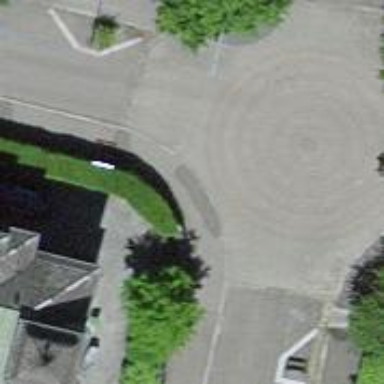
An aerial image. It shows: Kerb serving as barrier.